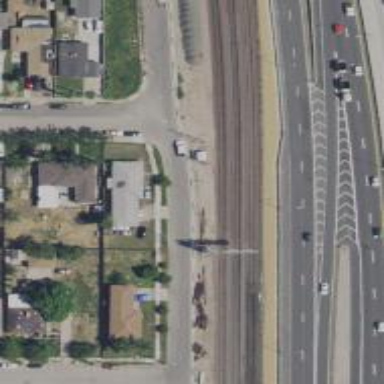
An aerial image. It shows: Railway signal.